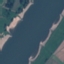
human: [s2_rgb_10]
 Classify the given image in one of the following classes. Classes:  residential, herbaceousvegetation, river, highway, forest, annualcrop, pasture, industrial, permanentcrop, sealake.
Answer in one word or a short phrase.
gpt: River